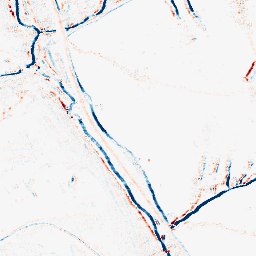
Category: morphological
Decomposition family: morphological_rect
Decomposition parameters: operation: average
width: 5
height: 3
Upsampling method: quadratic
Upsampling parameters: scale: 2
Upsampling scale: 2